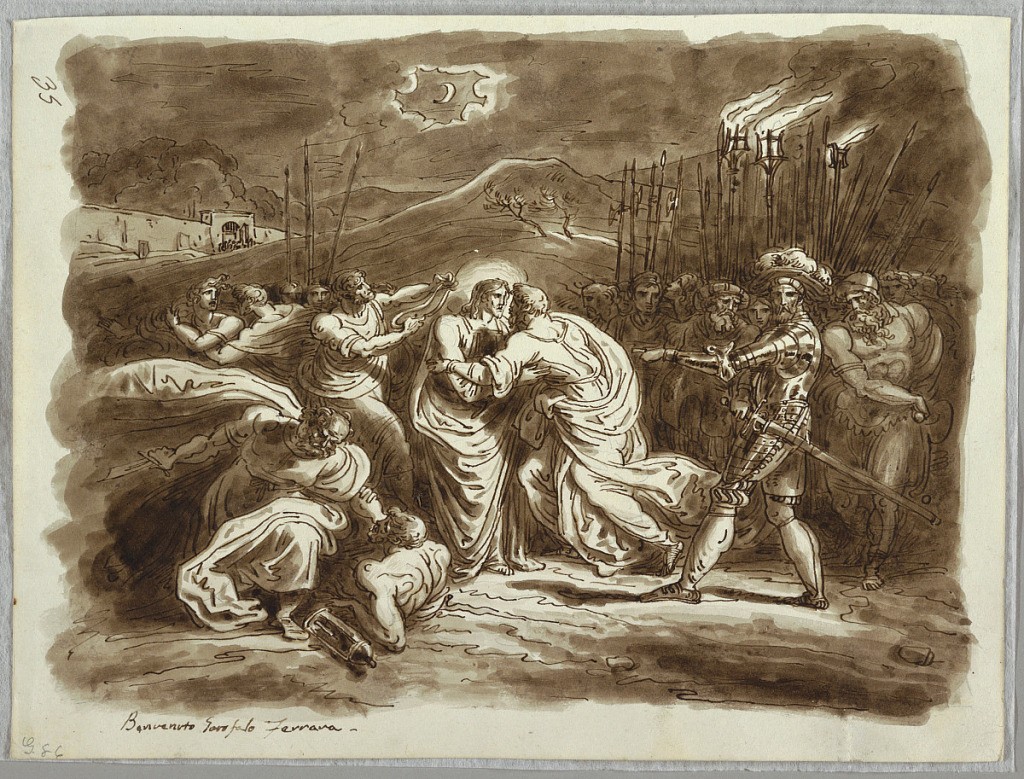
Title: The Betrayal of Christ
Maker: Felice Giani, Italian, 1758–1823
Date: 1821–22
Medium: Pen and brown ink, brush and brown wash, over traces of black chalk on white heavy wove paper
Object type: Sketchbook folio
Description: In nocturnal landscape with crescent moon, Judas gives kiss of betrayal to Christ at center. Military commander and soldiers at right, men struggling at left.